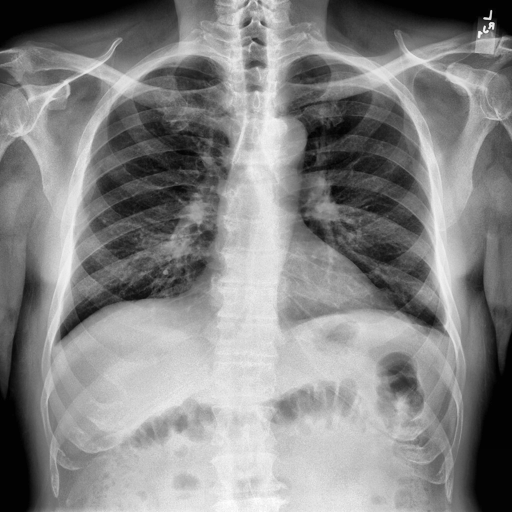
Finding: NORMAL